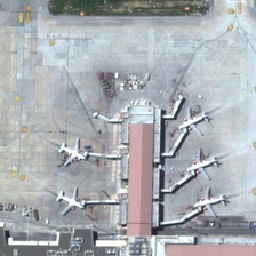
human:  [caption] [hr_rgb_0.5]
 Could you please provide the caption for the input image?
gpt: Five planes were parked at the airport terminal.

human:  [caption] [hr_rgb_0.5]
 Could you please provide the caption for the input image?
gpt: Five planes were parked near the airport terminal.

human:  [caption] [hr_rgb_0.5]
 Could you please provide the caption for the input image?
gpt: There is a conspicuous red building in the airport.

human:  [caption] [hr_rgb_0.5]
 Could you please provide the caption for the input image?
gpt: Five planes are parked next to the red building .

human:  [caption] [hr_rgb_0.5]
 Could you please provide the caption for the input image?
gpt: Red buildings can be seen at the airport.